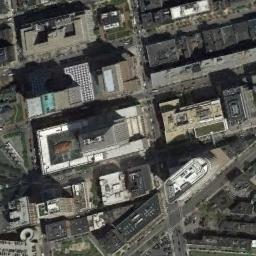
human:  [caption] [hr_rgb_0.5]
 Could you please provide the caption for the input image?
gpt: The style of the building is very strange .

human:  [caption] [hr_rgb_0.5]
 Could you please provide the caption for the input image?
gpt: A commercial area has lots of buildings of different heights and some roads go through the commercial area .

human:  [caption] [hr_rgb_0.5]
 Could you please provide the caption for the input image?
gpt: There are many dense tall buildings and several roads and many trees in a business district .

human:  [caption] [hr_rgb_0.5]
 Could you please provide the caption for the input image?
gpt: The commercial area is consist of many buildings .

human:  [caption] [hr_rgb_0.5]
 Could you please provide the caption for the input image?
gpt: There are buildings arranged neatly on a commercial area .